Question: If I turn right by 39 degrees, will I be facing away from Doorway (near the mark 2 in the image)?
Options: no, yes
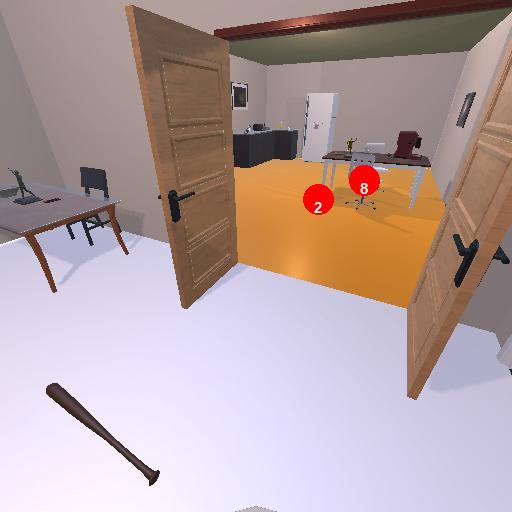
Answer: no